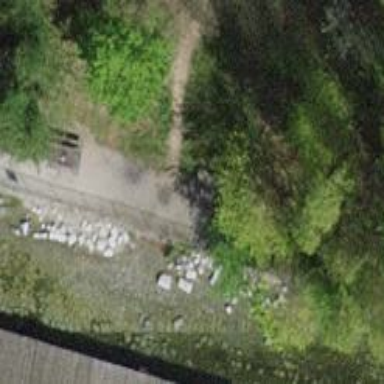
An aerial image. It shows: Picnic table located in leisure land area.